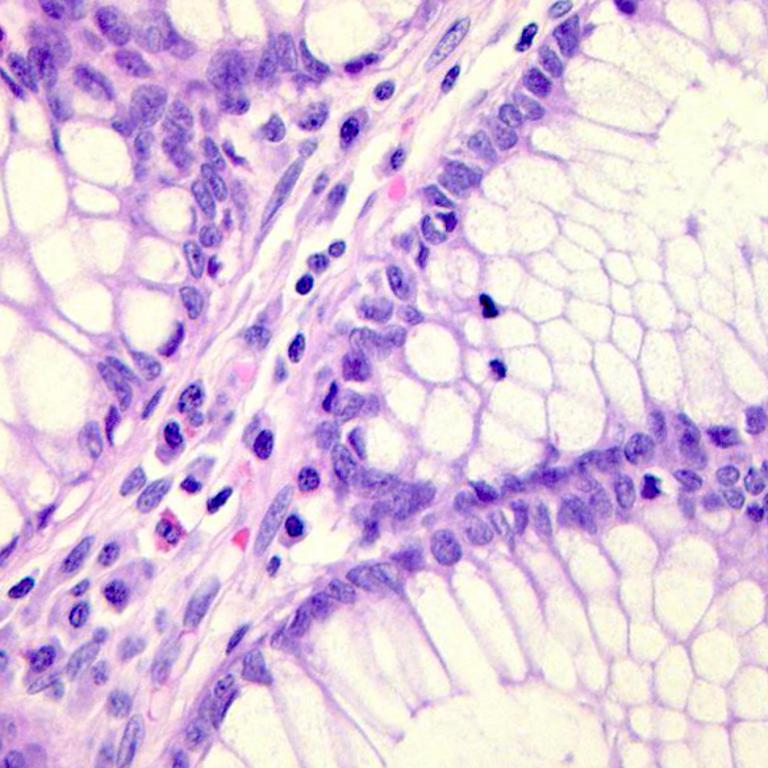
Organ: colon
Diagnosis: benign